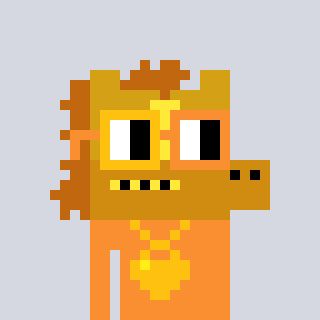
a pixel art character with square yellow and orange glasses, a yellow horse-shaped head and a orange-colored body on a cool background